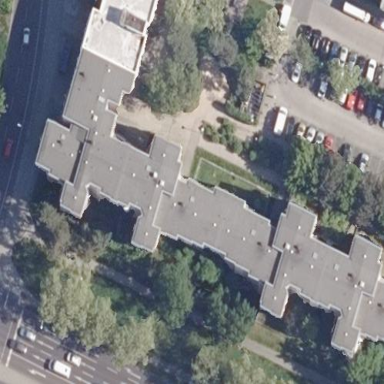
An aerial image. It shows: Flat-roofed apartment building.